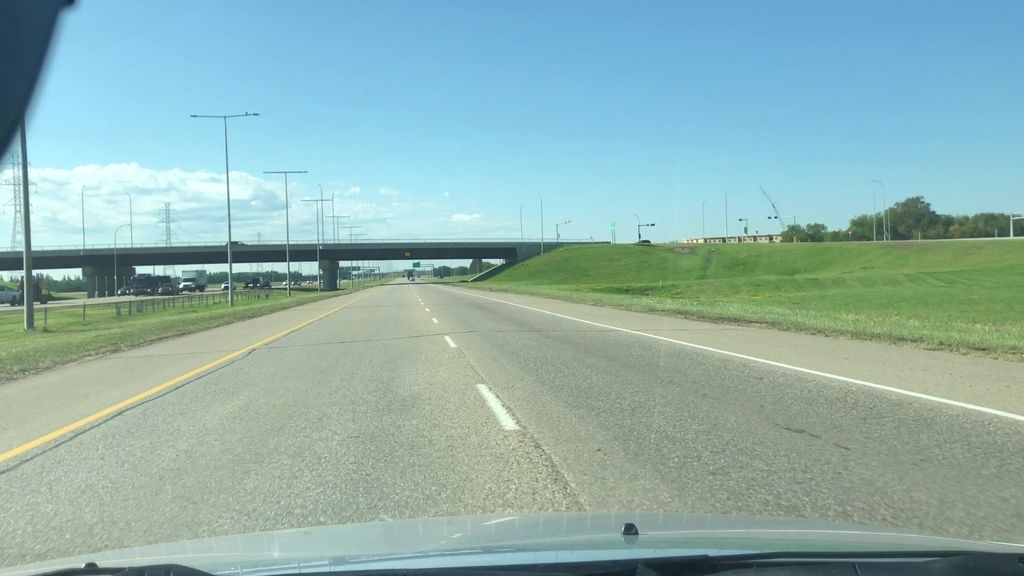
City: edmonton